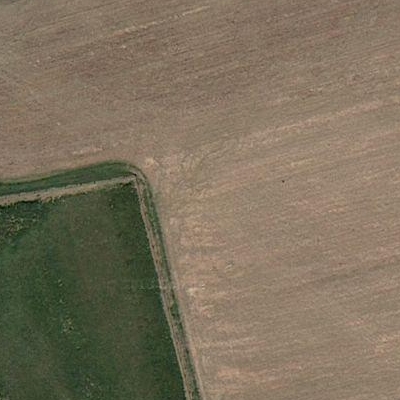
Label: bField